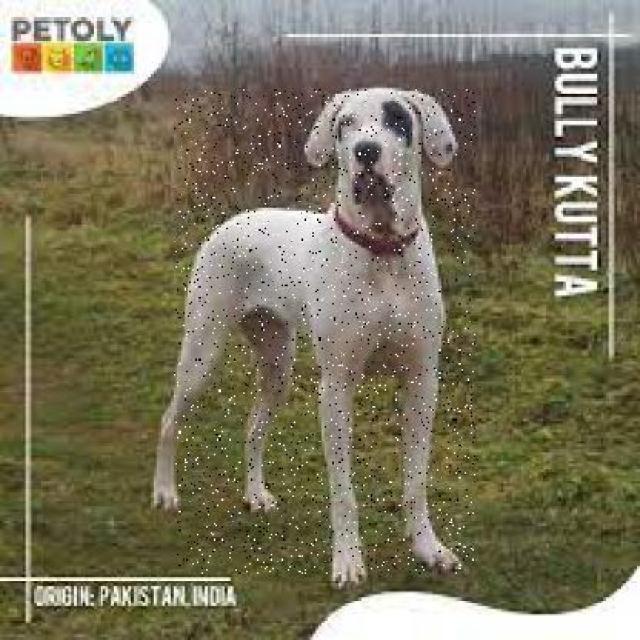
Healthy canine skin — no visible lesions, inflammation, or abnormalities. The skin and coat appear normal.